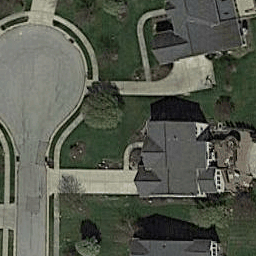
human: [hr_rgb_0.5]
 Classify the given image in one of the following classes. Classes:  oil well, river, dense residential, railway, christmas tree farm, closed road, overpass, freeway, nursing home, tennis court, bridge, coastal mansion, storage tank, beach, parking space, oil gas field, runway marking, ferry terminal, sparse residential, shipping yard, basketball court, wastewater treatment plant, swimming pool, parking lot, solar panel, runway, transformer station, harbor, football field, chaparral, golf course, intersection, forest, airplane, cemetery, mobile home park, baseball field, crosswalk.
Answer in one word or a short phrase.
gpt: closed road